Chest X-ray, AP view. Patient: 57 years old, sex M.
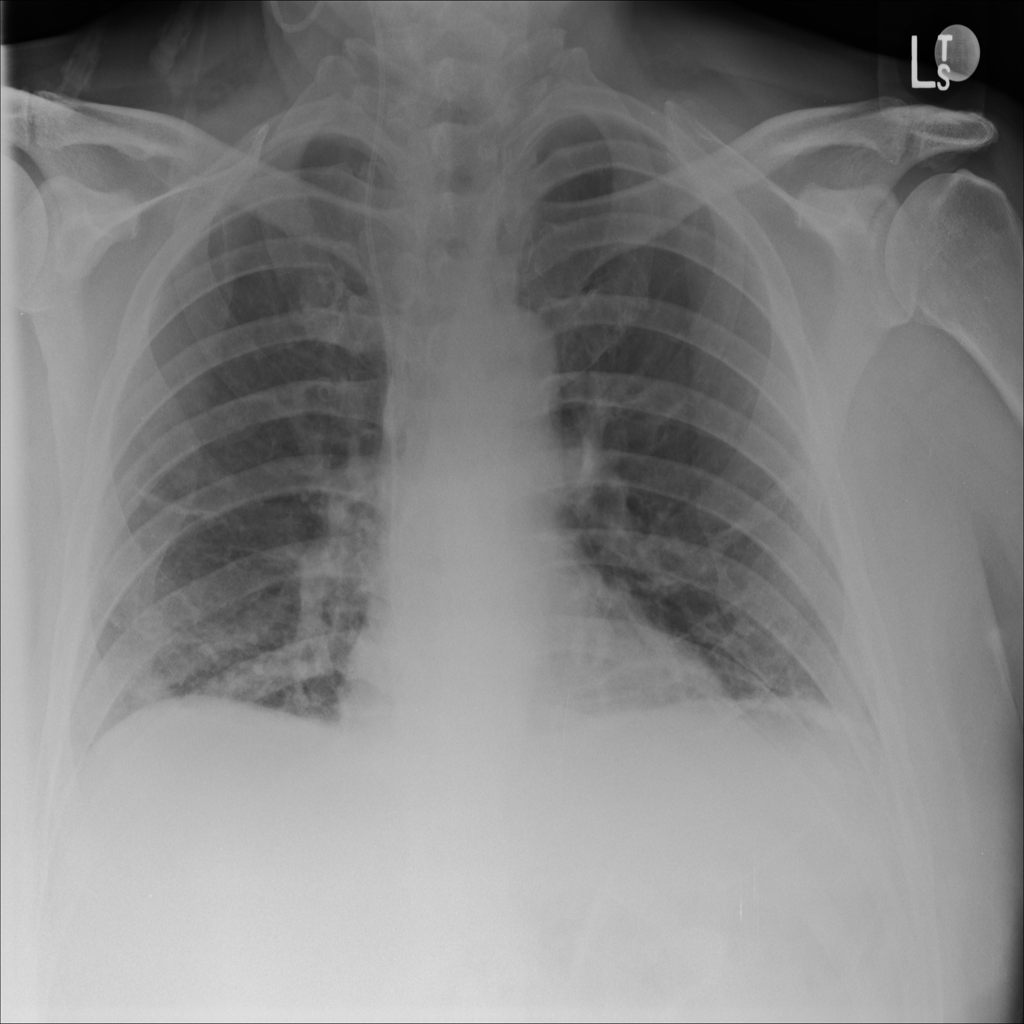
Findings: Infiltration